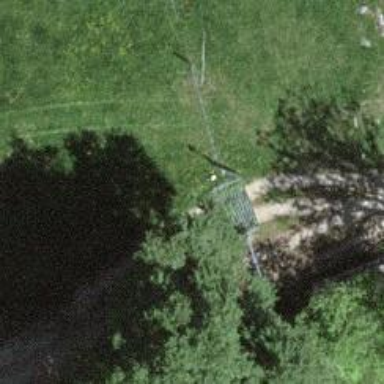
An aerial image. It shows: Cattle grid.